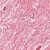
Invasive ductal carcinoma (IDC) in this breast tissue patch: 0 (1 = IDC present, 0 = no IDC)